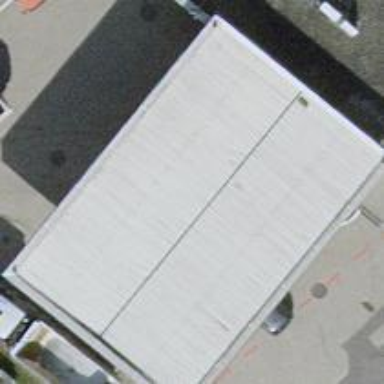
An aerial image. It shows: View of roof of building.